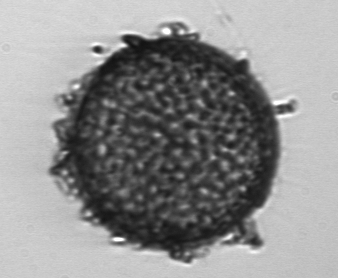
Label: Coscinodiscus